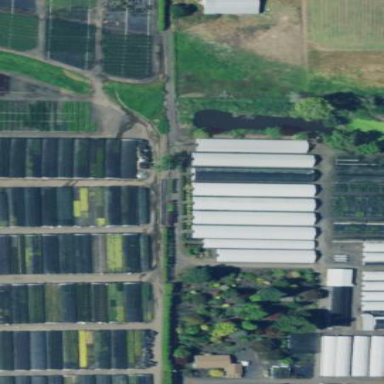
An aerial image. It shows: Area dedicated to greenhouse horticulture.